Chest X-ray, PA view. Patient: 35 years old, sex M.
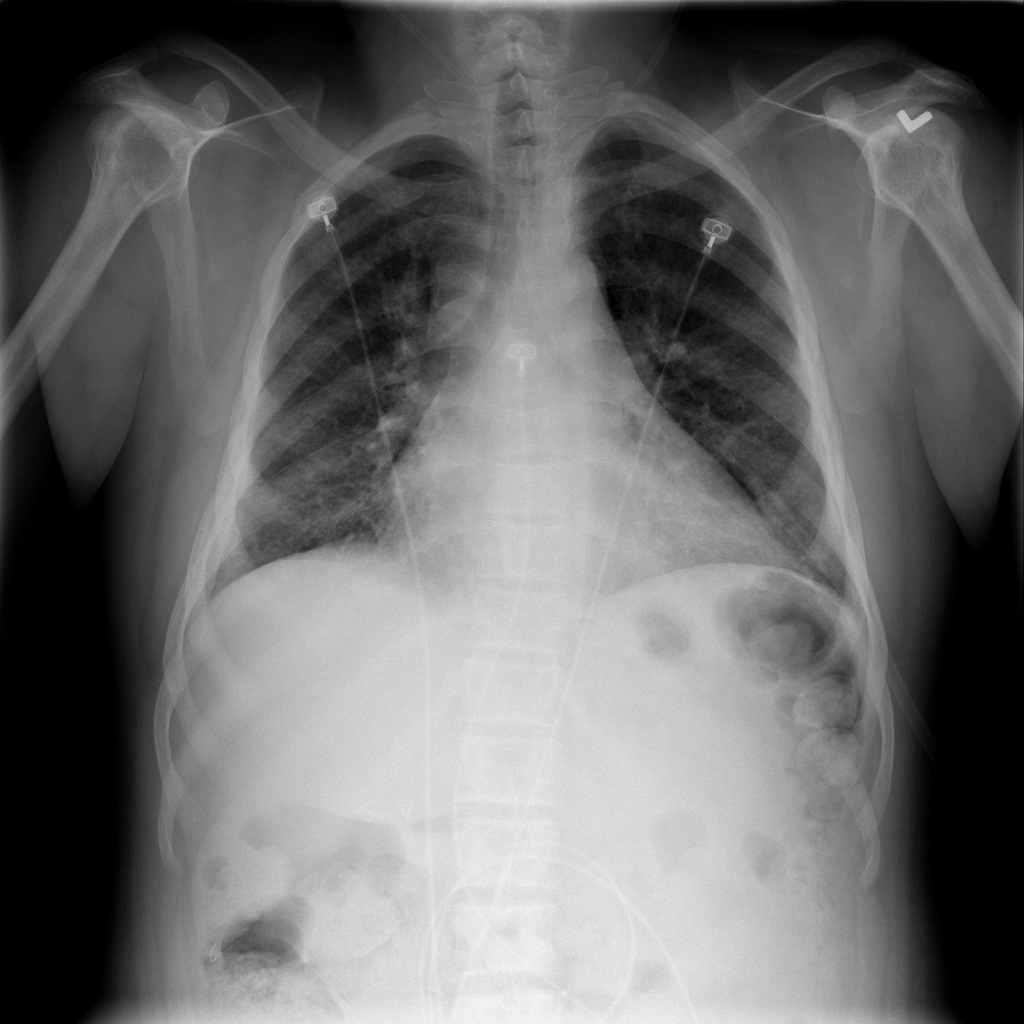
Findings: Cardiomegaly